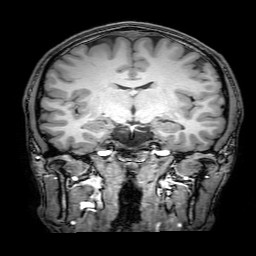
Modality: T1w
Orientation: sagittal
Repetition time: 0.00828 s
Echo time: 0.00388 s